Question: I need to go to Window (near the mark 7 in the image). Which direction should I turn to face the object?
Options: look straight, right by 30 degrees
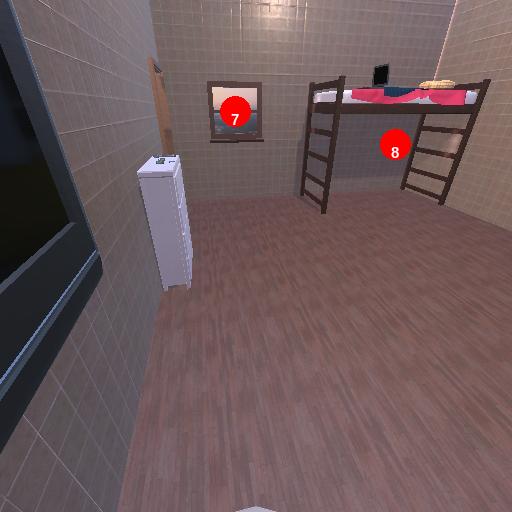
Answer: look straight